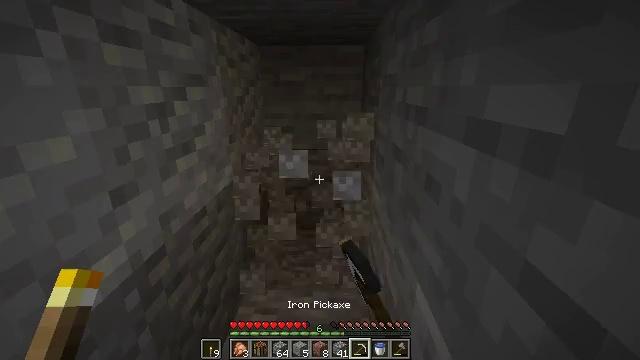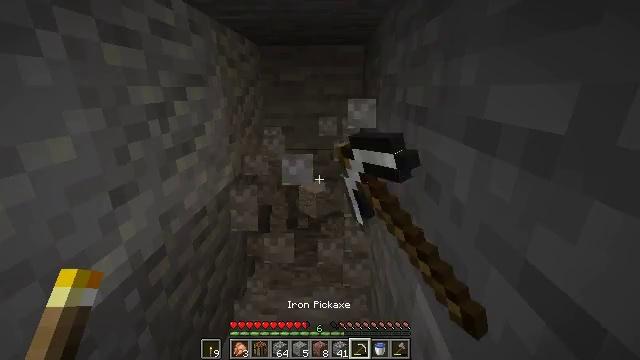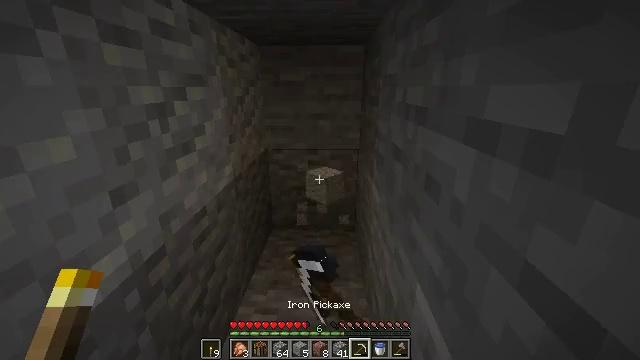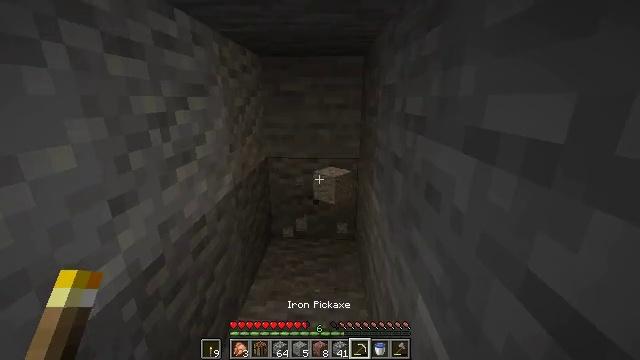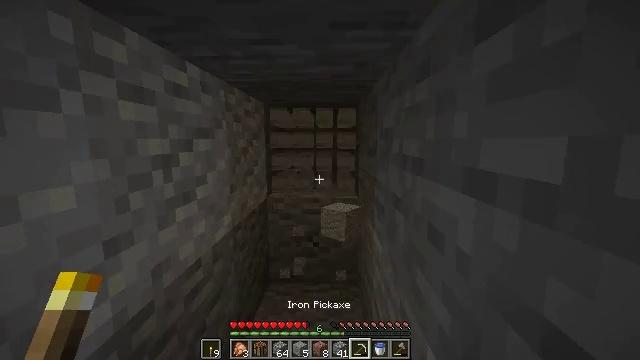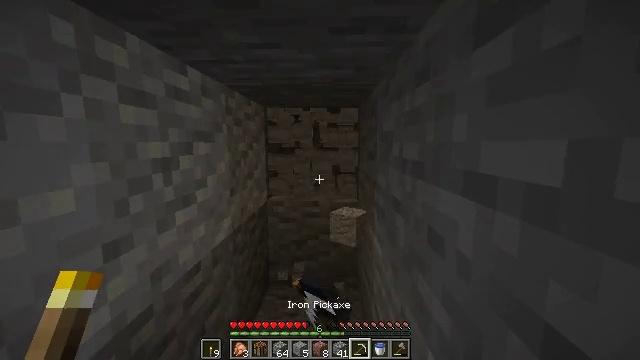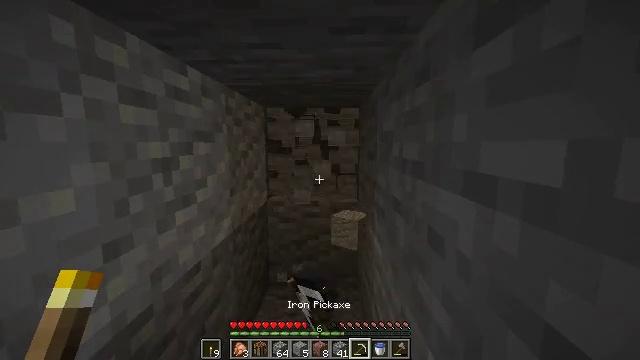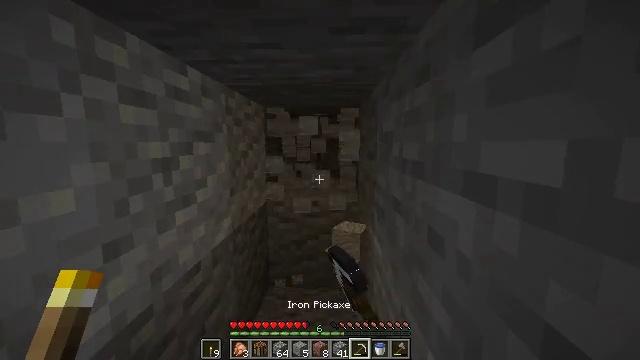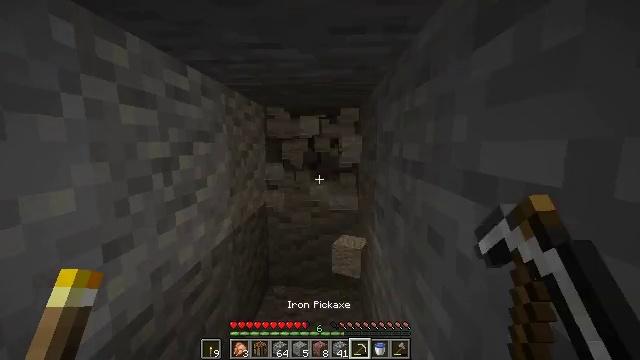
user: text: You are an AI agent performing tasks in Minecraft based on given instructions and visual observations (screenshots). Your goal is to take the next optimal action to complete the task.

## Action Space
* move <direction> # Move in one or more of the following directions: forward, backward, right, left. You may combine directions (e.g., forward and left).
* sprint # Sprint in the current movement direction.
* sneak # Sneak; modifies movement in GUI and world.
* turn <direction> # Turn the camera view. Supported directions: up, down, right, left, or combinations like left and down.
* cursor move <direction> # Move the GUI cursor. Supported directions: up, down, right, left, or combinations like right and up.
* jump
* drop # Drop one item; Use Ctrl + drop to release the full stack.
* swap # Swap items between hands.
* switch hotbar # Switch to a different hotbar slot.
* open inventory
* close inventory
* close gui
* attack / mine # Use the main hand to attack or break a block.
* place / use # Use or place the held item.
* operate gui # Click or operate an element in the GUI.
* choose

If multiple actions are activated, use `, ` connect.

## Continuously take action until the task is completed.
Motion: motion action
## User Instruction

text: Break the infested stone to clear it out.
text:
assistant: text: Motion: attack / mine
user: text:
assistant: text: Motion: attack / mine
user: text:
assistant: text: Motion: turn up, attack / mine
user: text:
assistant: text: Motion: turn up, attack / mine
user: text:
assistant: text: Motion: attack / mine
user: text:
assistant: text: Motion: attack / mine
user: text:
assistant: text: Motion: attack / mine
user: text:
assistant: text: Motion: attack / mine
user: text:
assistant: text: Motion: attack / mine